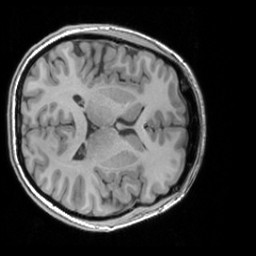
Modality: T1w
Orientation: axial
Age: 24
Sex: female
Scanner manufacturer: siemens
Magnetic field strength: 3 T
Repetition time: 1.63 s
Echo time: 0.00311 s